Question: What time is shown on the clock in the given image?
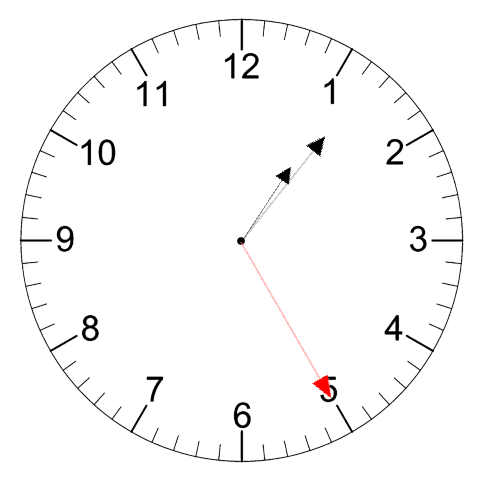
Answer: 01:06:25